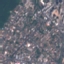
Land use / land cover: Residential